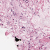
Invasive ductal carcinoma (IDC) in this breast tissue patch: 0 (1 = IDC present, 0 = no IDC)